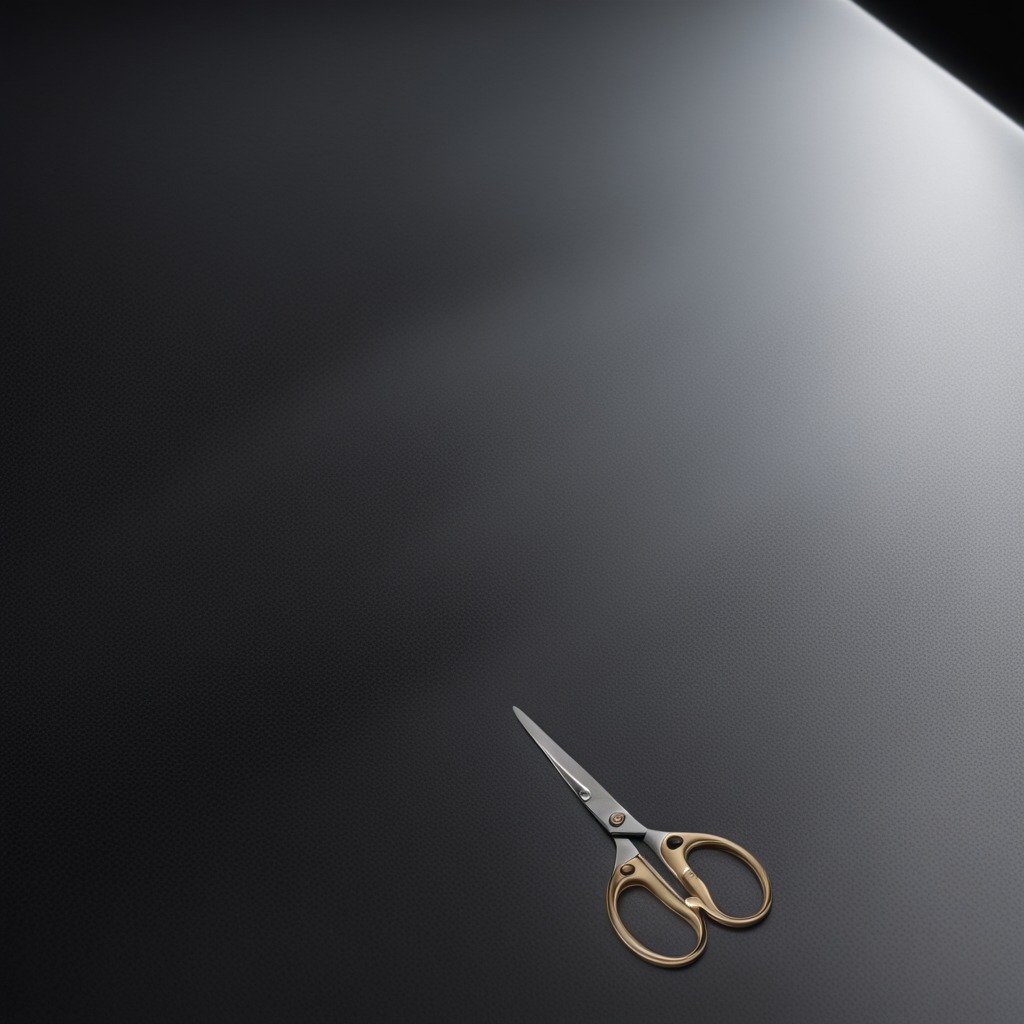
A scissor is lying on a clean granite tabletop covered with a black rubber mat inside a workshop under bright overhead lighting crisp shadows high clarity worn but beneath the mat